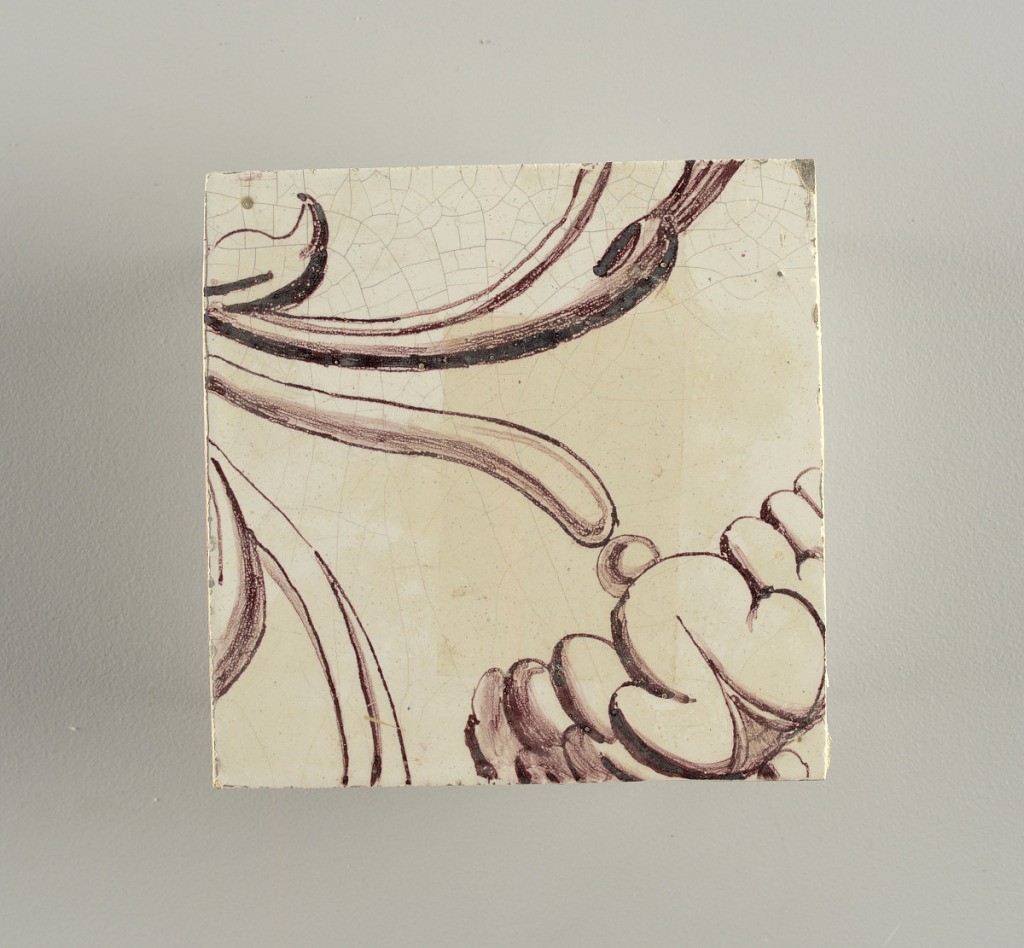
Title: Wall facing
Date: ca. 1725
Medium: tin-glazed earthenware, underglaze
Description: Running design for a frieze or a dado, composed of scrolls of foliage and strapwork, and four repeating motifs--a seated woman in a small upright oval medallion, a putto seated on a rocailled base, and strapwork in axial pattern.  The various panels, A to F, show various repeats of the same design, all being five tiles high and a varying number of tiles wide.